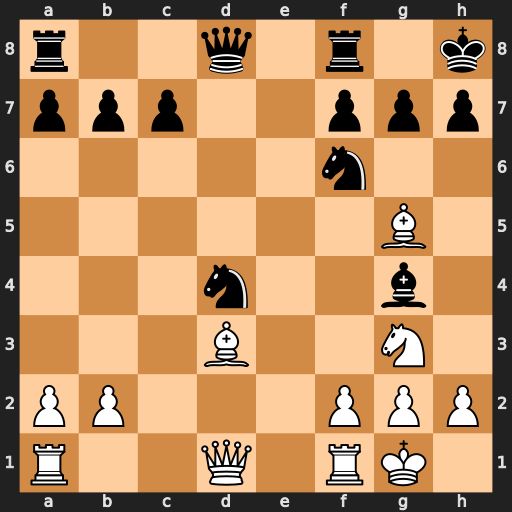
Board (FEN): r2q1r1k/ppp2ppp/5n2/6B1/3n2b1/3B2N1/PP3PPP/R2Q1RK1
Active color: w
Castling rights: -
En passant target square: -
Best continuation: Bxf6 Bxd1 Bxd8